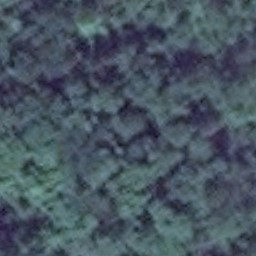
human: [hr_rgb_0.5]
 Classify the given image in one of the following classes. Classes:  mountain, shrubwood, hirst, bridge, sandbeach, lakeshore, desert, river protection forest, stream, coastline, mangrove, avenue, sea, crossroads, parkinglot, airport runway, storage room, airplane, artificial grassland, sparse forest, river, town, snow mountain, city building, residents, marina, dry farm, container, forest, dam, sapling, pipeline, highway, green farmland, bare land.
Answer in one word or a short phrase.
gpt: forest